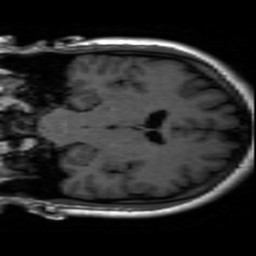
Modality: inplaneT1
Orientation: coronal
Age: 20
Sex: female
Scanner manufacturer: ge
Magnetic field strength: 3 T
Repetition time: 2.499 s
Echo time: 0.02513 s